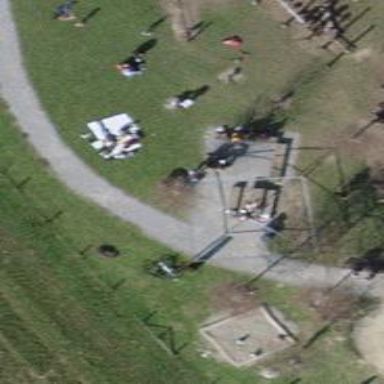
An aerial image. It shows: BBQ amenity.